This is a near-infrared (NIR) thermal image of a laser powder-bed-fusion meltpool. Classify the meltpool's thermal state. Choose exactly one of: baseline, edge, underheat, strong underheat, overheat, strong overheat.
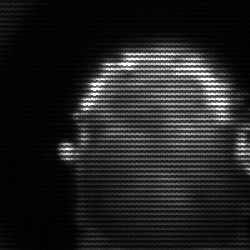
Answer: baseline